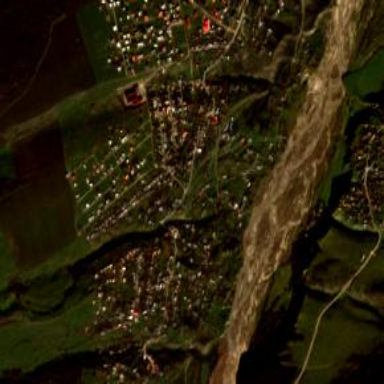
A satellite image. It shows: Village.